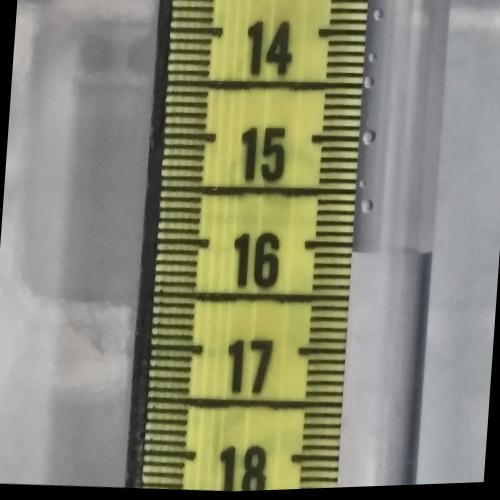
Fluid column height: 16.1 cm